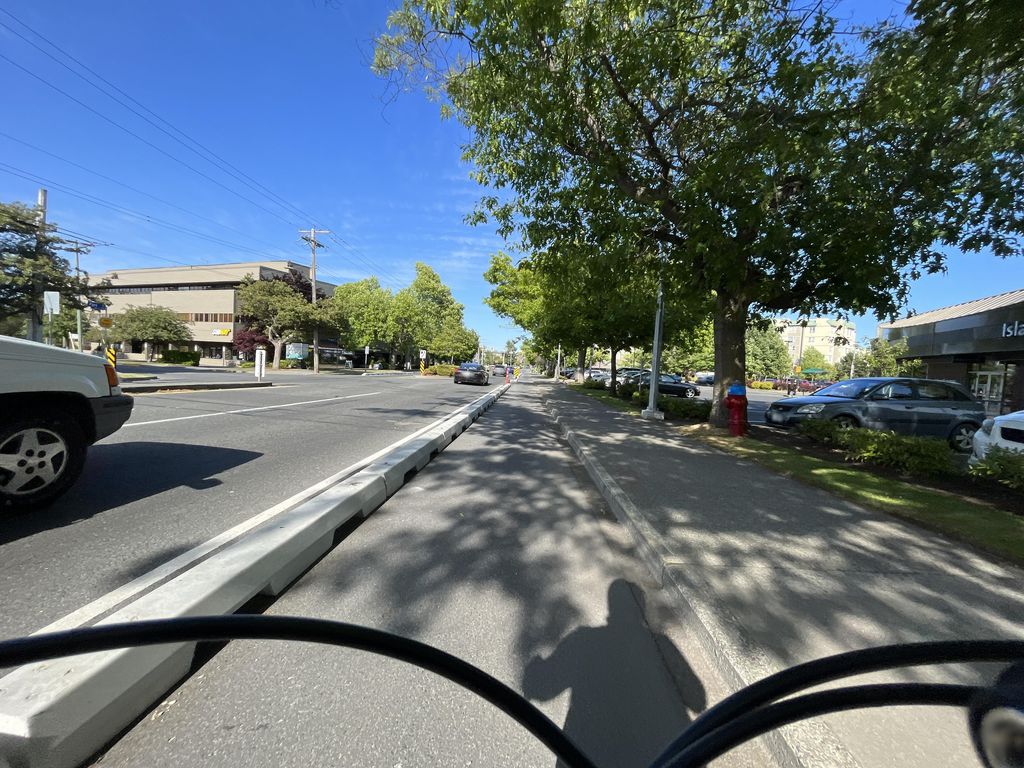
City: victoria